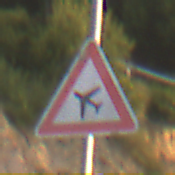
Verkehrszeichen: FlugbetriebRechts
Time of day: SunriseSunset
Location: Outdoor (Nature)
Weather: PartlyCloudy
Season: NotSpecified
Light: Natural